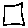
Label: square